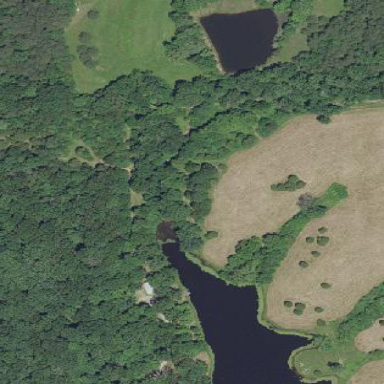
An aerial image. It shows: Peaceful pond surrounded by nature.